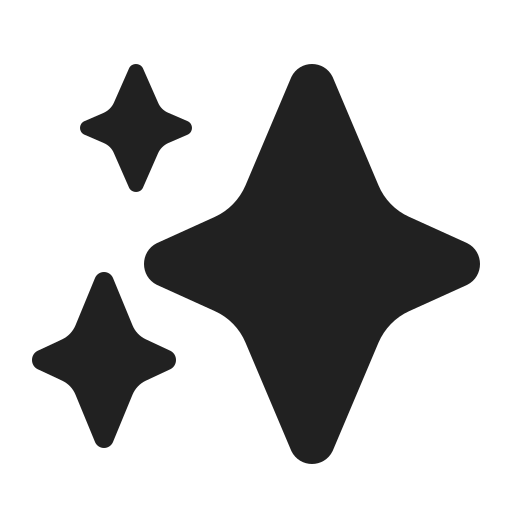
sparkles high contrast